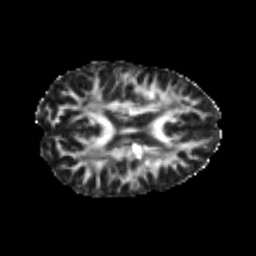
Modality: FA
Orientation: axial
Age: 22
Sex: female
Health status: healthy
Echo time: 0.074 s